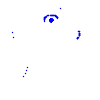
Particle: pion